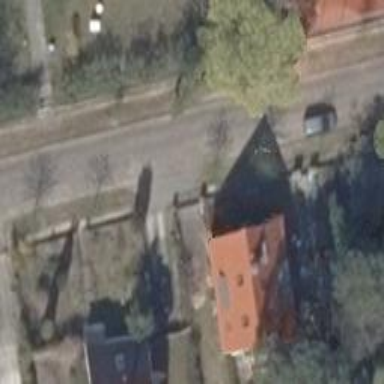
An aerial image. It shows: Residential road.